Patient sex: M
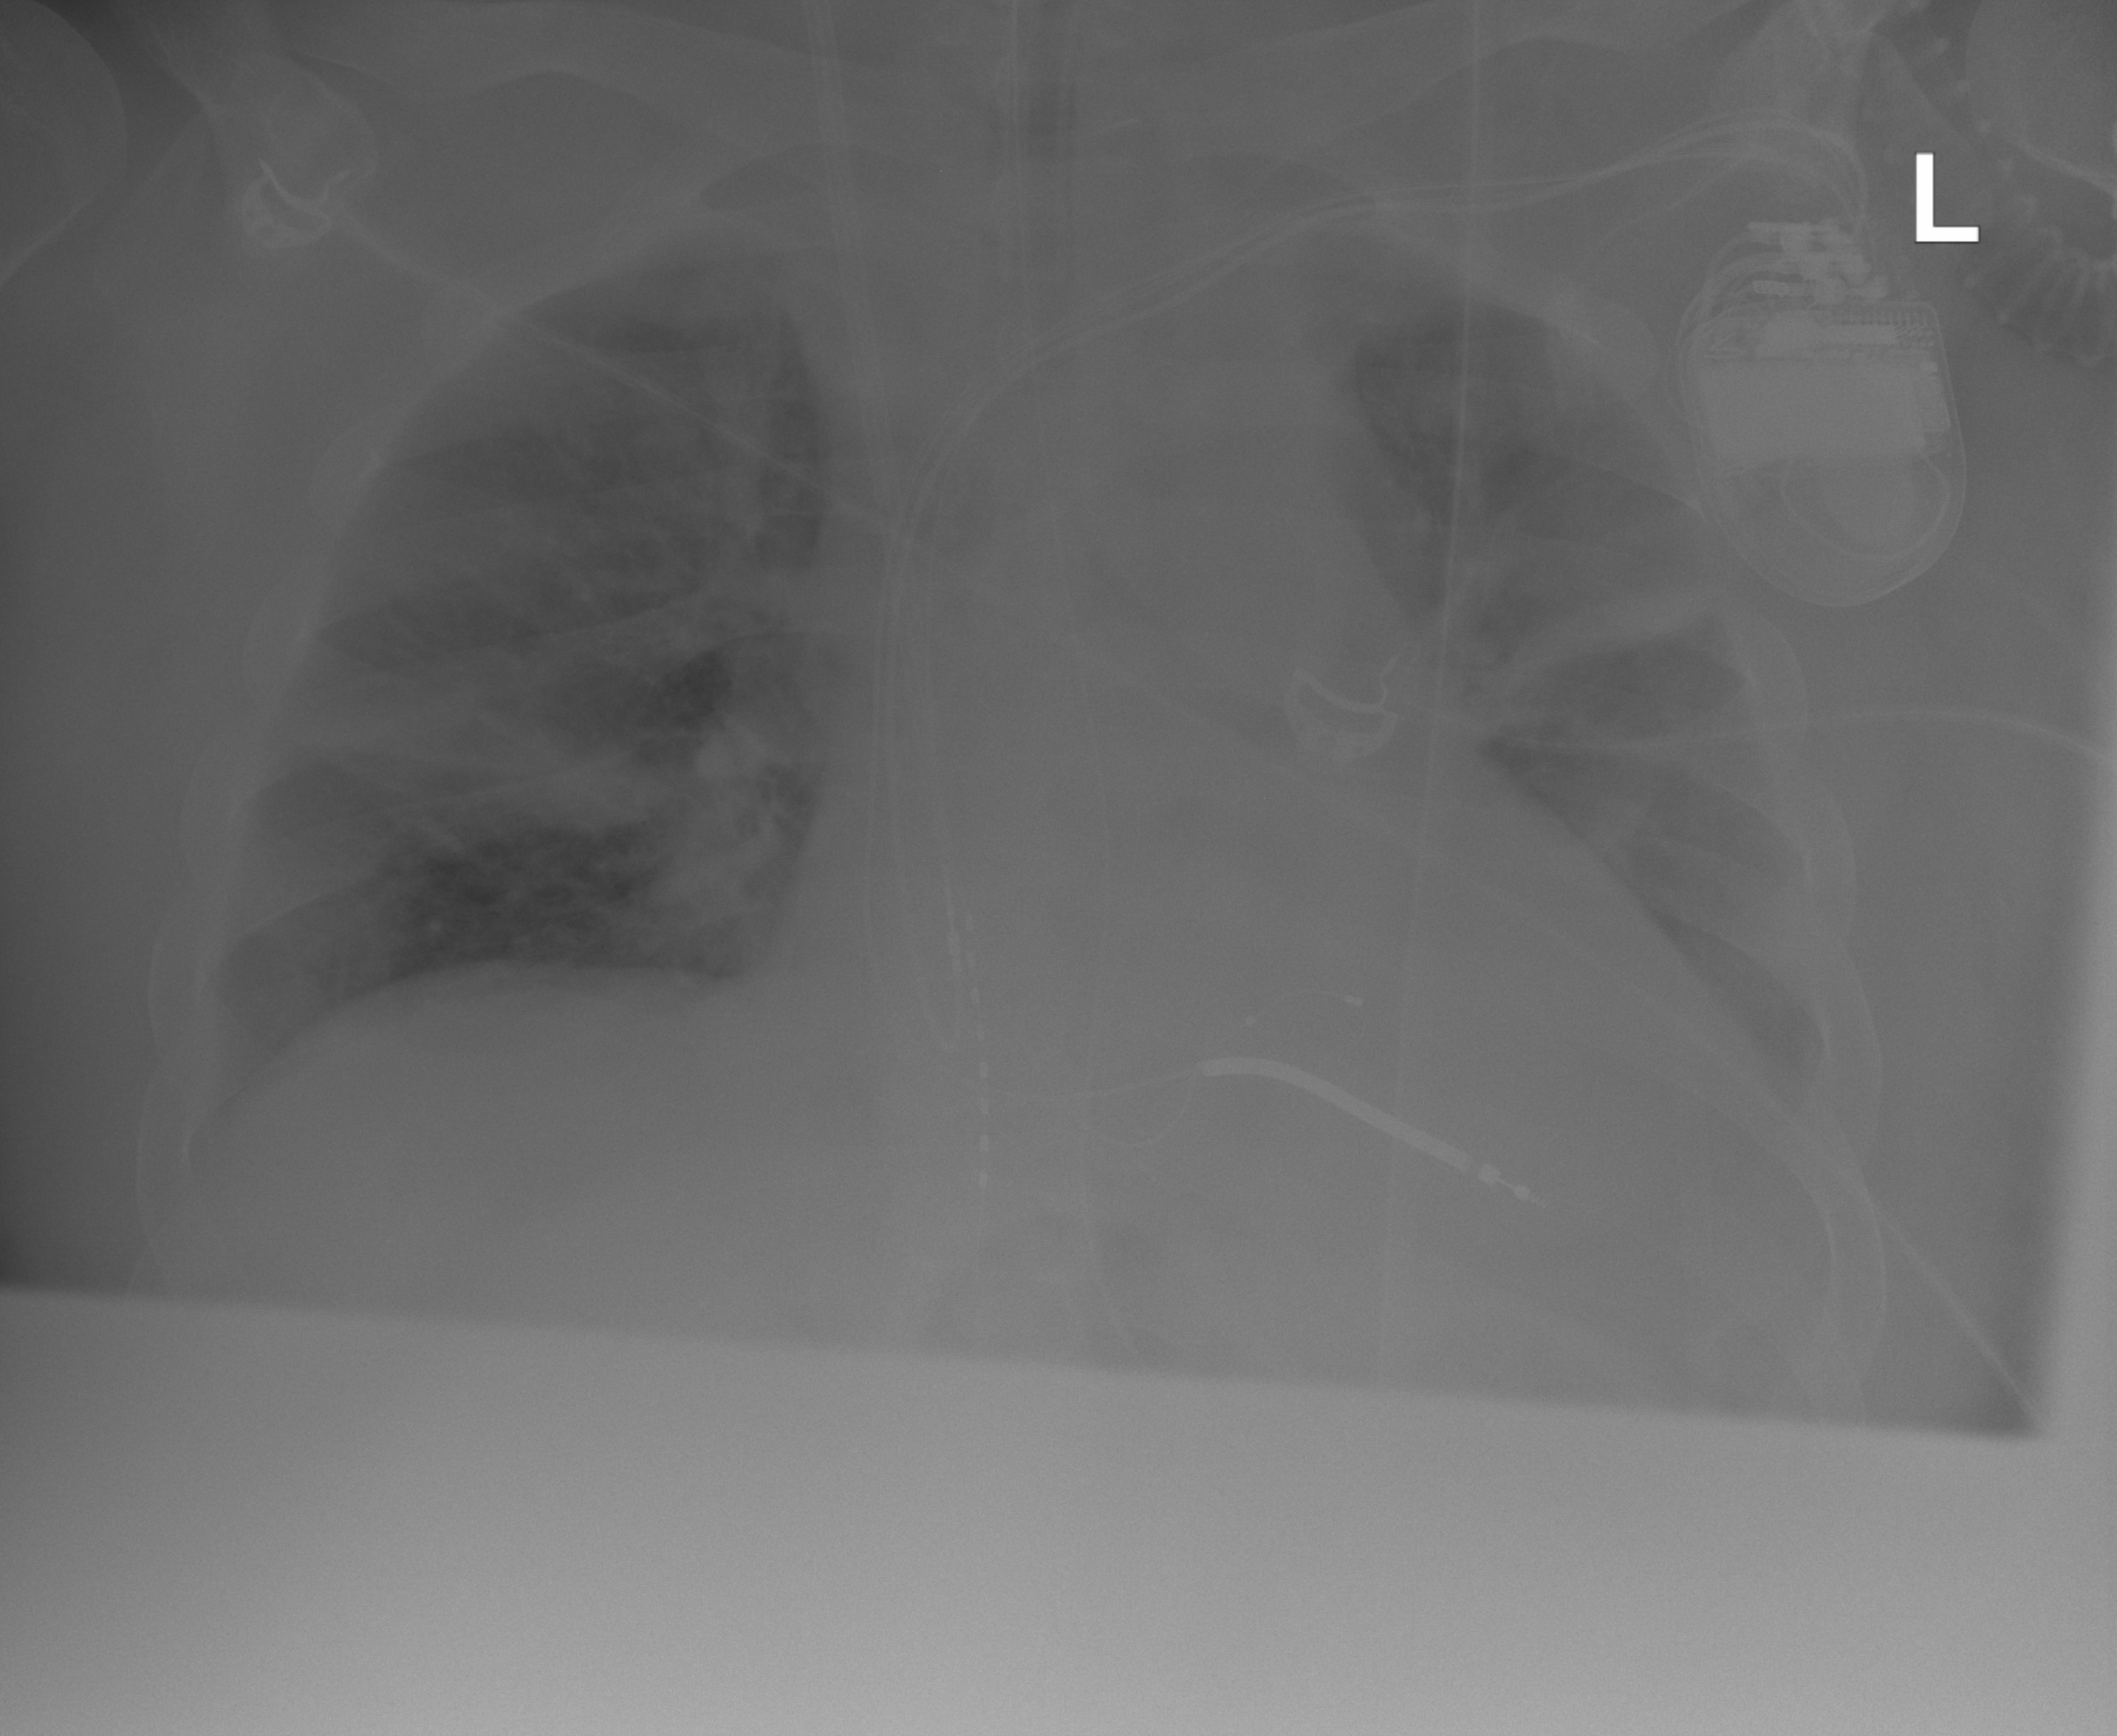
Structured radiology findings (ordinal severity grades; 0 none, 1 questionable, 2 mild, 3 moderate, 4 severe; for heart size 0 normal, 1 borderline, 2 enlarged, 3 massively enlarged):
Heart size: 0
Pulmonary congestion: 3
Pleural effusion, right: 0
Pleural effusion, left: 2
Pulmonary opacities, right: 2
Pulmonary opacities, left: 2
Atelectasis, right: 0
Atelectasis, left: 2